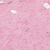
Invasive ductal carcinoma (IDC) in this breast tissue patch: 0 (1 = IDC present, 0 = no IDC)